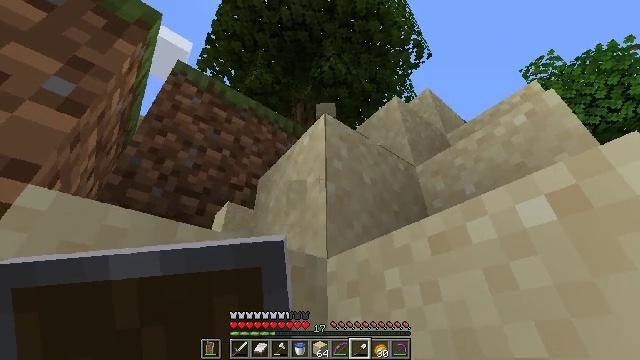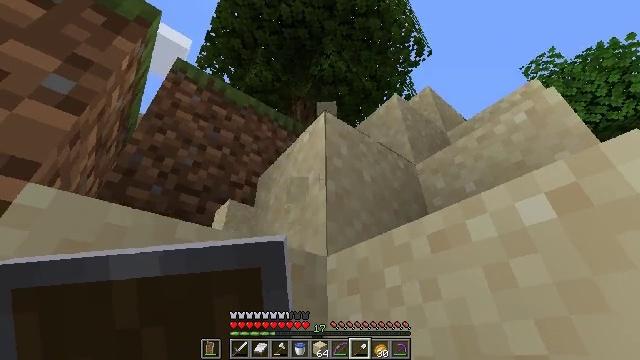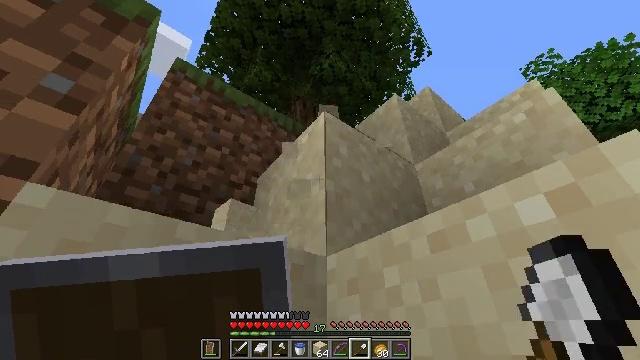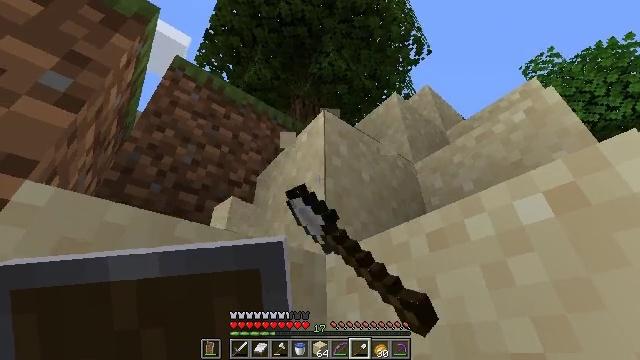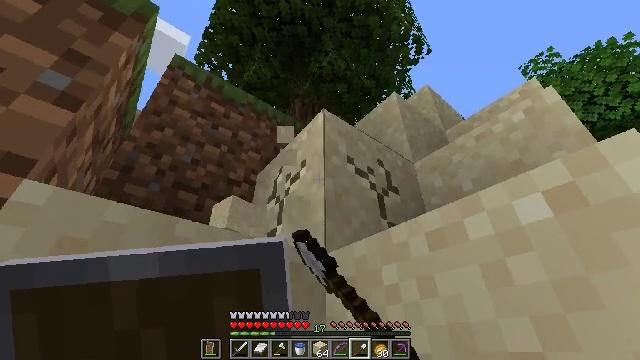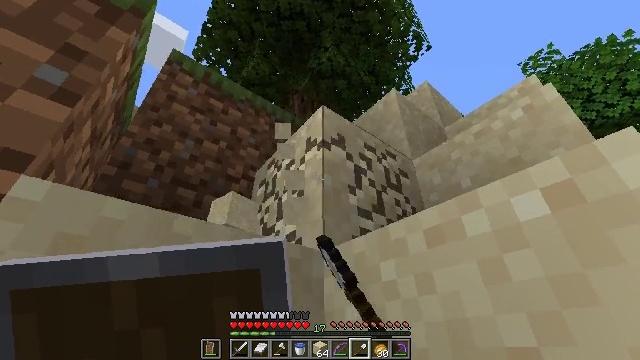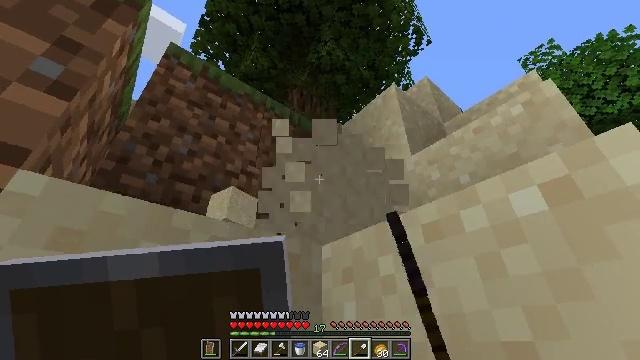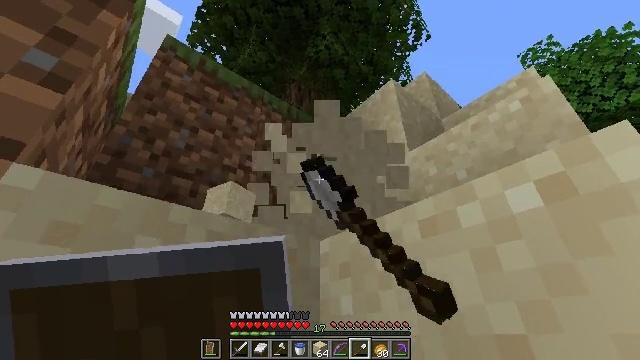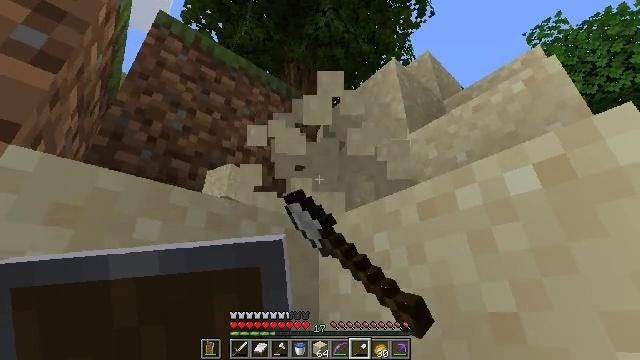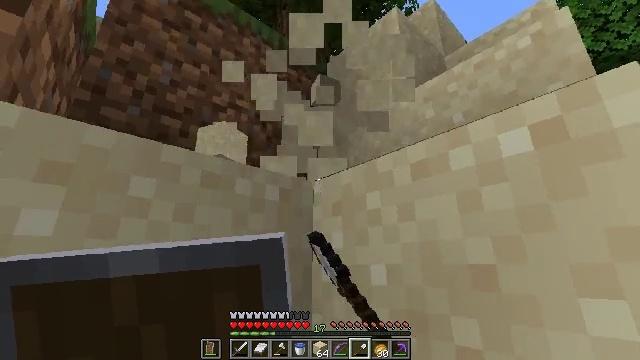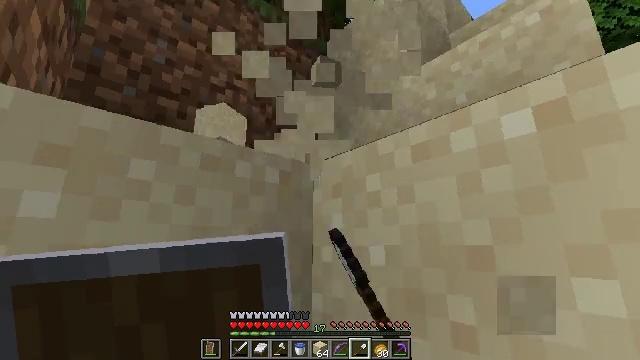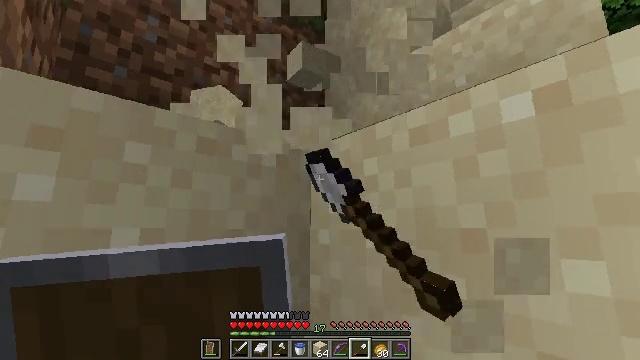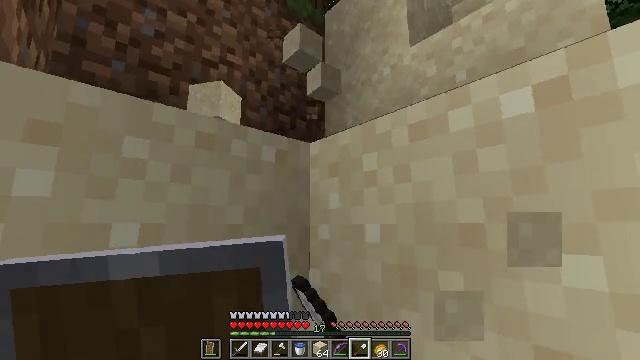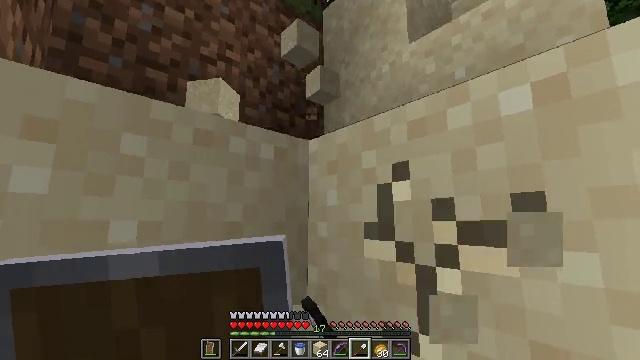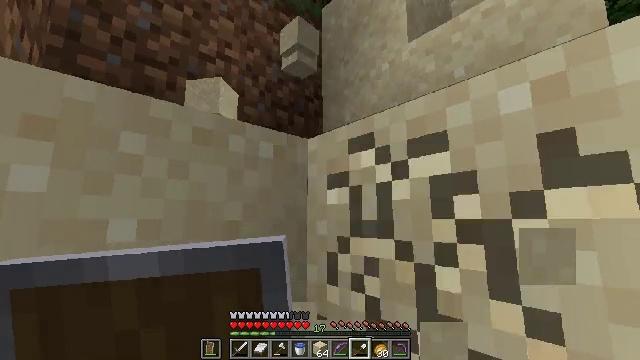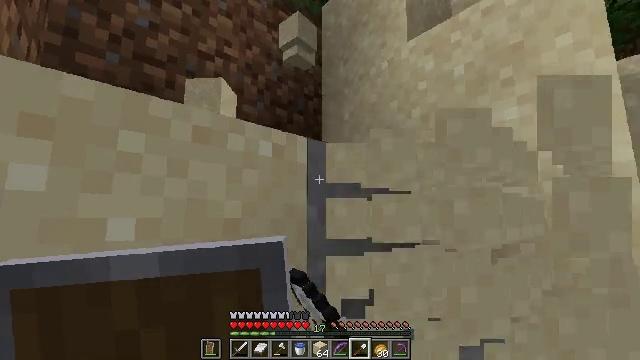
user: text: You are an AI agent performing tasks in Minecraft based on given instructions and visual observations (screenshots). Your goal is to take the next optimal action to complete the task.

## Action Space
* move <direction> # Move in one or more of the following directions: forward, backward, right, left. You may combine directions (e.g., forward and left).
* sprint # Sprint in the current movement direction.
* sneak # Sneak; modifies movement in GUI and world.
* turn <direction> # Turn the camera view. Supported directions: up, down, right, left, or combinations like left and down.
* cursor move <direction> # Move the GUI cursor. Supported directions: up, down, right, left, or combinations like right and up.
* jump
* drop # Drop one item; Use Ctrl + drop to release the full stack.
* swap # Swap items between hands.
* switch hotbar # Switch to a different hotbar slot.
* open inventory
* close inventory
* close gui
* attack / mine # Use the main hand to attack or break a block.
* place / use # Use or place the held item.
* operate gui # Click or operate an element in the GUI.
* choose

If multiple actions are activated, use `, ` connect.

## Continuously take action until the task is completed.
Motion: motion action
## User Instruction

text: Mine sand by the water.
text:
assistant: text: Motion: attack / mine
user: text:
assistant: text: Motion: attack / mine
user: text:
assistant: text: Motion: attack / mine
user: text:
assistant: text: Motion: attack / mine
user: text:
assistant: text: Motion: attack / mine
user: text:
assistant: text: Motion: turn down, attack / mine
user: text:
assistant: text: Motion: turn down, attack / mine
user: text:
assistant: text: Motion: turn down, attack / mine
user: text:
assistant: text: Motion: turn right and down, attack / mine
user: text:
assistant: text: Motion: turn down, attack / mine
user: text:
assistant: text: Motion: turn down, attack / mine
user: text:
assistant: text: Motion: turn down, attack / mine
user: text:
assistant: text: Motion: attack / mine
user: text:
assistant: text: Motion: attack / mine
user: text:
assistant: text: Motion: attack / mine
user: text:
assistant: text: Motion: turn down, attack / mine
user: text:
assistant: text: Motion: turn left and down, attack / mine
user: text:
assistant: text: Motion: turn left and down, attack / mine
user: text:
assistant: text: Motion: turn left and down, attack / mine
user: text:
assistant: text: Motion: turn left, attack / mine
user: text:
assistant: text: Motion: attack / mine
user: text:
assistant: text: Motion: attack / mine
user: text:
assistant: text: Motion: attack / mine
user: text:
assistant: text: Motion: attack / mine
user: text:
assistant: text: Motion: attack / mine
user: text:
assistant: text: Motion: attack / mine
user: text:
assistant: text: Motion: attack / mine
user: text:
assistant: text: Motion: turn left and down
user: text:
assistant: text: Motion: turn left and down
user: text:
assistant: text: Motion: turn left and down